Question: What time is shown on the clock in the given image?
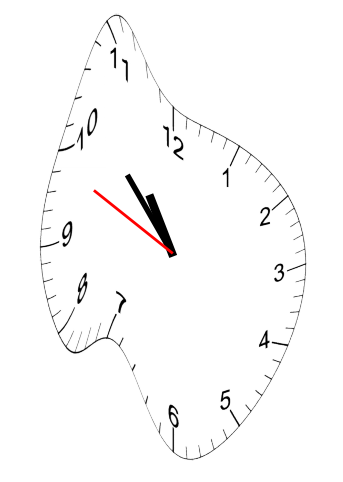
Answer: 10:52:49